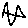
Label: star